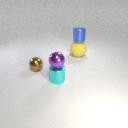
small blue metal cylinder above large yellow rubber sphere